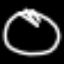
Label: clock